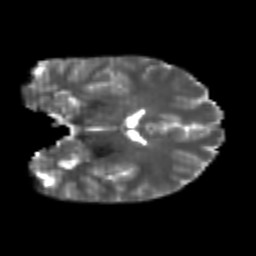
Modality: T2w
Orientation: coronal
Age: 22
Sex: male
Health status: healthy
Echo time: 0.074 s